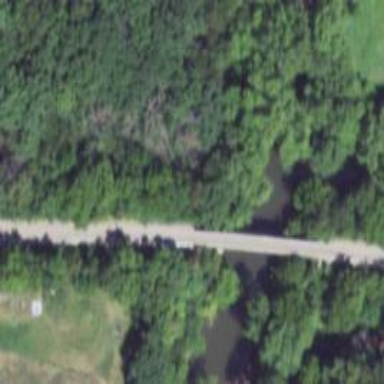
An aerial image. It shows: Single-track railway bridge.